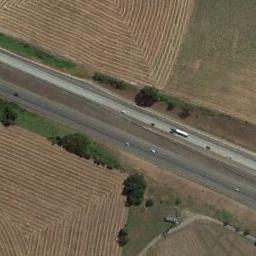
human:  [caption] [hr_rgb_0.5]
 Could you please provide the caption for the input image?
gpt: There are large tracts of brown farmland around the freeway and there is a car on the freeway .

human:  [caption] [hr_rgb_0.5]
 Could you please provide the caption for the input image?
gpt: The left side of the highway is sandy .

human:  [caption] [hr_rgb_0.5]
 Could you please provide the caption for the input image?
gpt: A straight freeway goes through the farmland and some trees are on both sides of the freeway .

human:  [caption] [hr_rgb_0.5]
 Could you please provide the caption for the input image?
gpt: The freeway goes through the farmland .

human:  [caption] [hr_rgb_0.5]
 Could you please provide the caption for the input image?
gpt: There are some brown farmlands beside the freeway .